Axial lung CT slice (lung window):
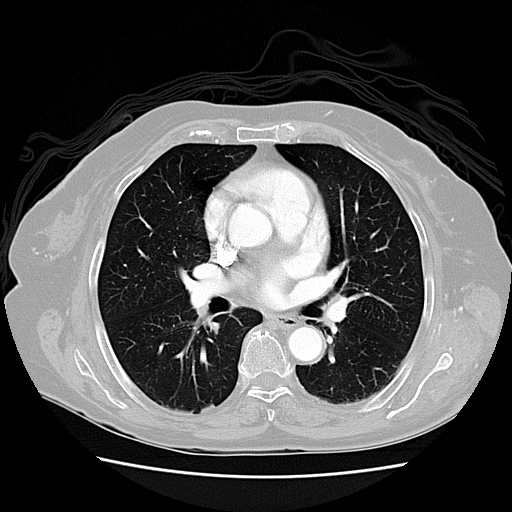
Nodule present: no